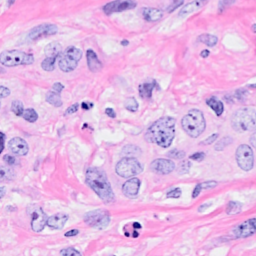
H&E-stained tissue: Breast